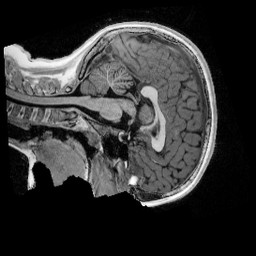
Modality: UNIT1_denoised
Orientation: sagittal
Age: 10
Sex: female
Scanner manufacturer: siemens
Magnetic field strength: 3 T
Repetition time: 4 s
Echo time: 0.00303 s